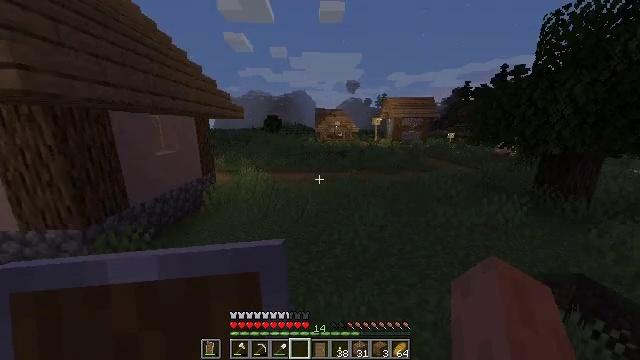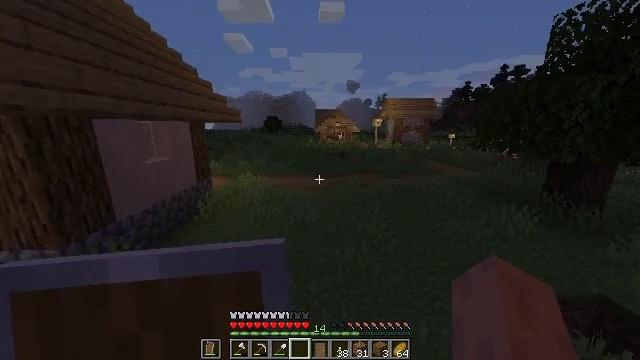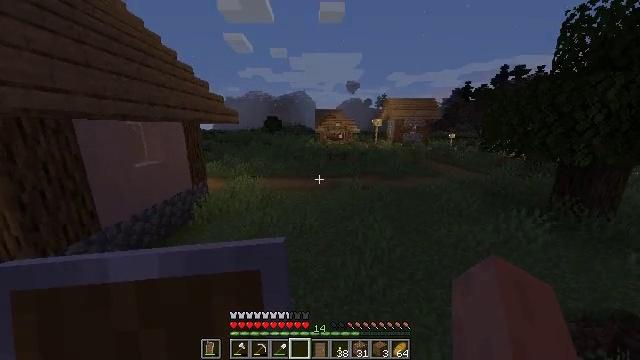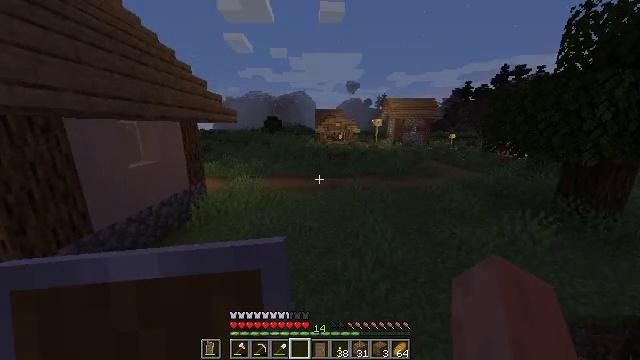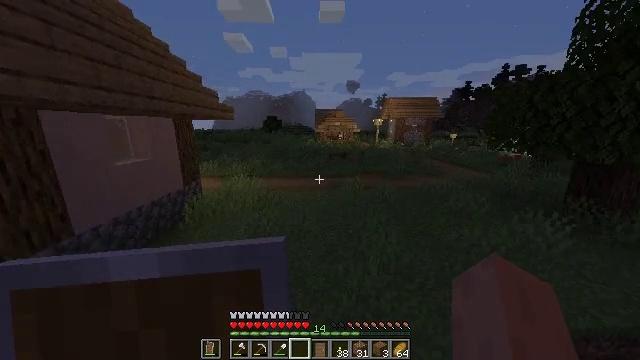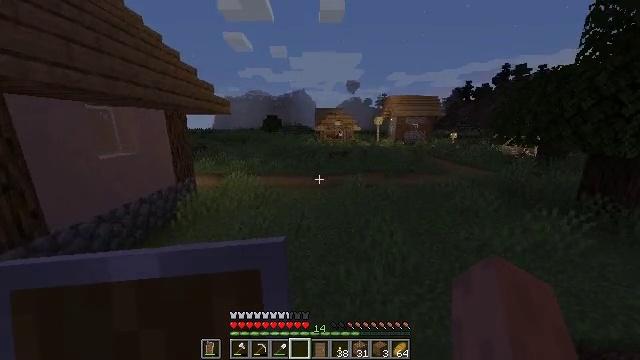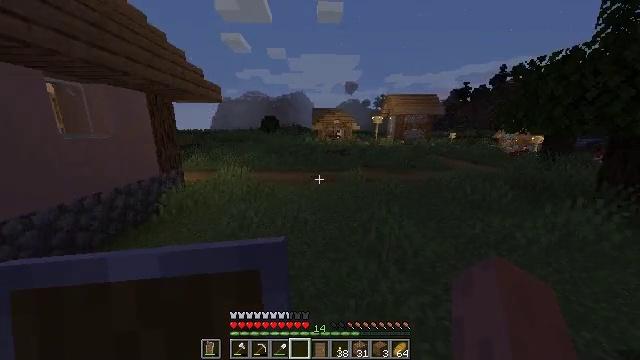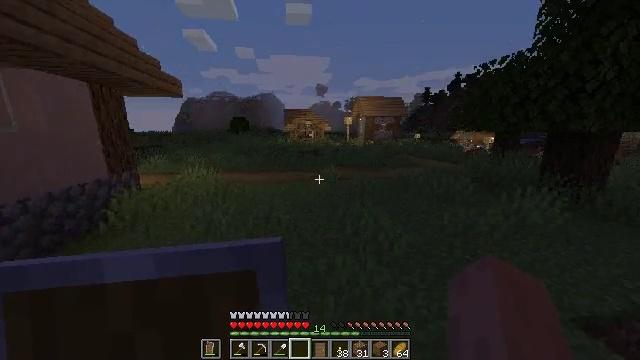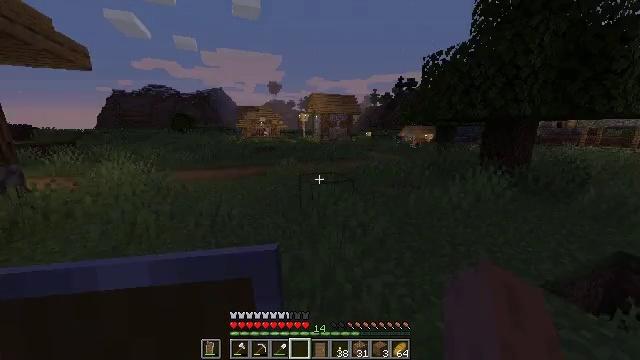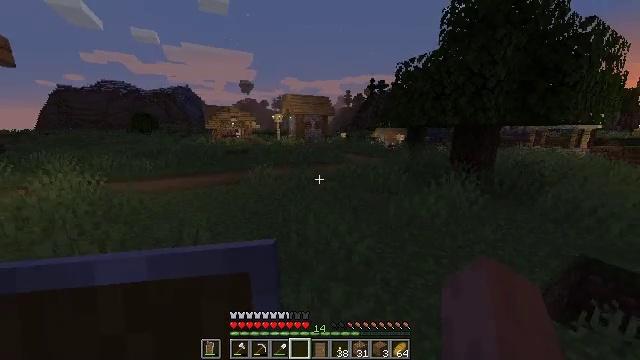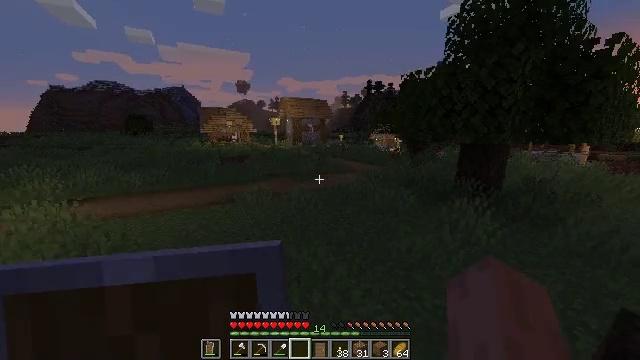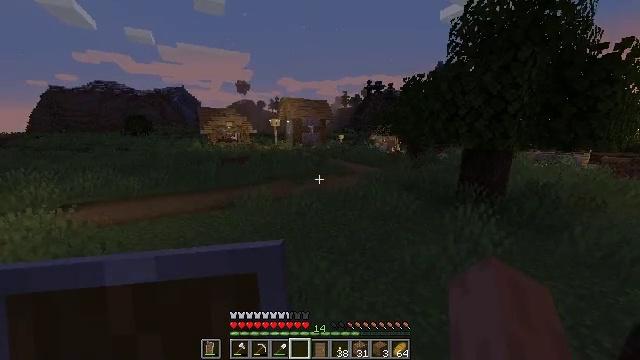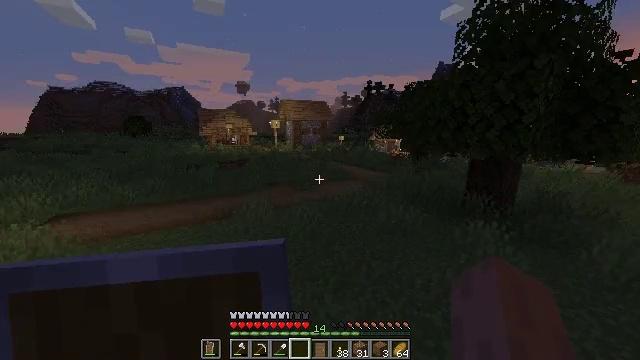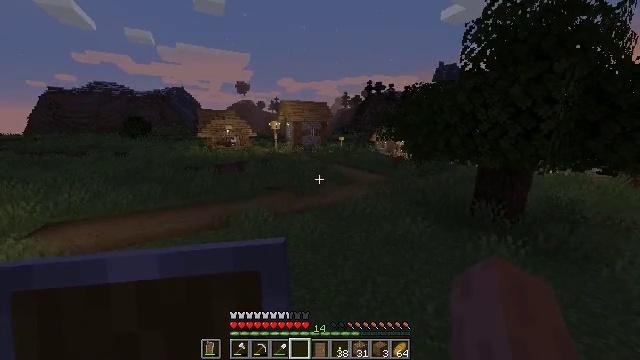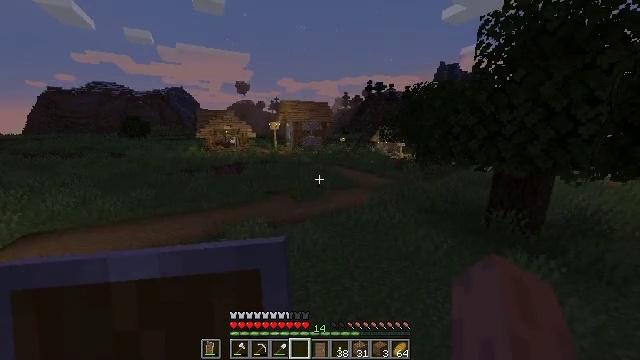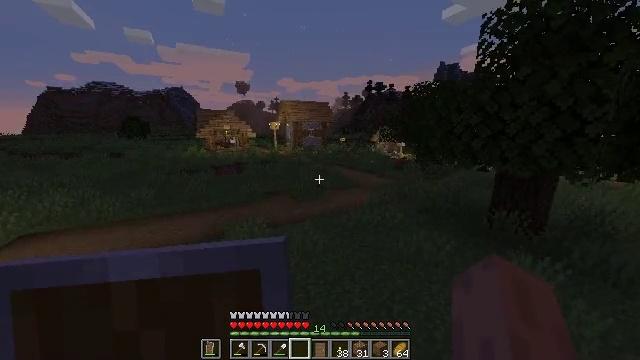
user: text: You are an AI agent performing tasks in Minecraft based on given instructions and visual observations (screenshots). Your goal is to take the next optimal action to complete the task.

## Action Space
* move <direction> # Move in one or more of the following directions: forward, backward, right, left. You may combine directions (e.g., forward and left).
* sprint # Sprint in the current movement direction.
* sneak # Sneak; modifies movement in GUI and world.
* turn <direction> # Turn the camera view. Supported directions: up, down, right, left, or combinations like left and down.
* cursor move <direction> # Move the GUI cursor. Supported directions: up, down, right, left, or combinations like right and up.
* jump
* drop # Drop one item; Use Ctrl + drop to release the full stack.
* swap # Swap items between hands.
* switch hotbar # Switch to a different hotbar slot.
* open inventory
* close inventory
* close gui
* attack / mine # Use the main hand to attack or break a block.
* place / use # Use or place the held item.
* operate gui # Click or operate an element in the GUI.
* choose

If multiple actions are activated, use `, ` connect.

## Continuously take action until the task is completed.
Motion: motion action
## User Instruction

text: Collect the bell.
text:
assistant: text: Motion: move forward, sprint, jump
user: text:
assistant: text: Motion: move forward, sprint, jump
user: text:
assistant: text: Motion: move forward, sprint, jump
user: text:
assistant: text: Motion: move forward, sprint, jump
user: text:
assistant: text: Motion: move forward, sprint, jump
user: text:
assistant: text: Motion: move forward, sprint, jump
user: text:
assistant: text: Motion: move forward, sprint, turn right, jump
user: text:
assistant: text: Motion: move forward, sprint, turn right, jump
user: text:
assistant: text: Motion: move forward, sprint, turn right, jump
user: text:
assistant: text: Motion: move forward, sprint, jump
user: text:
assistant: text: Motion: move forward, sprint, jump
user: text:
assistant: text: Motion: move forward, sprint, jump
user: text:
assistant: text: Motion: move forward, sprint, jump
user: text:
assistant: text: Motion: move forward, sprint, jump
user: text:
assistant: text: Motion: move forward, sprint, jump
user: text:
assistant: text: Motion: move forward, sprint, jump
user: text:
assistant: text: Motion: move forward, sprint, jump
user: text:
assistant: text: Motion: move forward, sprint, turn right, jump
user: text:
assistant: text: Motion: move forward, sprint, turn right, jump
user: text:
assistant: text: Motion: move forward, sprint, turn right, jump
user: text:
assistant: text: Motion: move forward, sprint, jump
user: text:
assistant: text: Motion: move forward, sprint, jump
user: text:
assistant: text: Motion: move forward, sprint, jump
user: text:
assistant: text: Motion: move forward, sprint, jump
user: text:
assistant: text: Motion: move forward, sprint, turn right, jump
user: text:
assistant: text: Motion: move forward, sprint, turn right, jump
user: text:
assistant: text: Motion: move forward, sprint, turn right, jump
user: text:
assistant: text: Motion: move forward and move left, sprint, turn right, jump
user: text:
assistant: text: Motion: move forward and move left, sprint, turn right, jump
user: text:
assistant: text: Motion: move forward and move left, sprint, jump